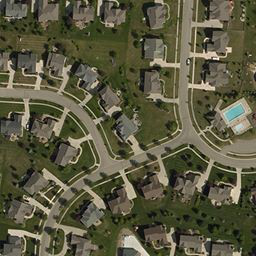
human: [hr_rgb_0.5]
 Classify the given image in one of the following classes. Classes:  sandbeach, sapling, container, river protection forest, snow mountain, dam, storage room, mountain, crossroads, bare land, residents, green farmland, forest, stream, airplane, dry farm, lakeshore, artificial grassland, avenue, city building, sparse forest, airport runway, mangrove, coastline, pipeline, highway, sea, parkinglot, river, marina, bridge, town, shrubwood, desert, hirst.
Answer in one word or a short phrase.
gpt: town